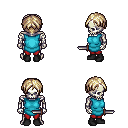
a pixel art fantasy rpg character, male body template, skeleton, teal tunic, red pants, white blonde parted hairstyle, black shoes, dagger, four views (front, back, left, right), 2x2 character sprite sheet, small pixel art, hard edges, no anti-aliasing